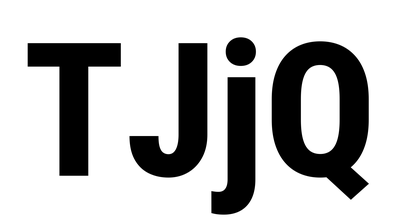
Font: Roboto_Condensed_ExtraBold